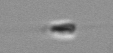
Label: flagellate_morphotype3